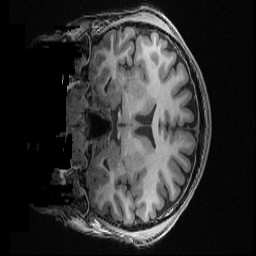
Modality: T1w
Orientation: coronal
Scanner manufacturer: ge
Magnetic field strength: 3 T
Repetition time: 0.008164 s
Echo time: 0.003184 s